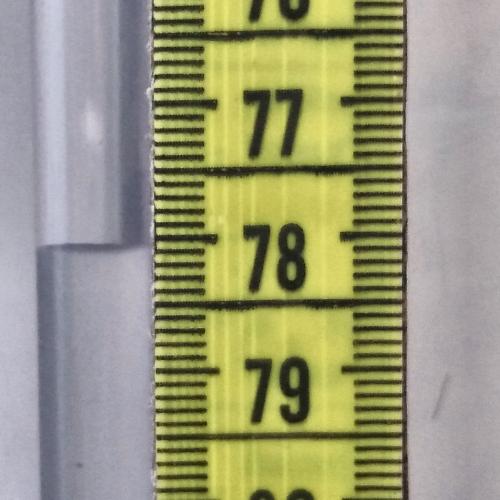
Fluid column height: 78.1 cm